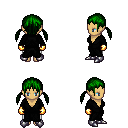
a pixel art fantasy rpg character, female body template, human, tanned skin, gray robe, white pants, green twin-tailed hairstyle, gold gloves, metal boots, four views (front, back, left, right), 2x2 character sprite sheet, small pixel art, hard edges, no anti-aliasing